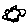
Label: sun